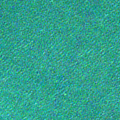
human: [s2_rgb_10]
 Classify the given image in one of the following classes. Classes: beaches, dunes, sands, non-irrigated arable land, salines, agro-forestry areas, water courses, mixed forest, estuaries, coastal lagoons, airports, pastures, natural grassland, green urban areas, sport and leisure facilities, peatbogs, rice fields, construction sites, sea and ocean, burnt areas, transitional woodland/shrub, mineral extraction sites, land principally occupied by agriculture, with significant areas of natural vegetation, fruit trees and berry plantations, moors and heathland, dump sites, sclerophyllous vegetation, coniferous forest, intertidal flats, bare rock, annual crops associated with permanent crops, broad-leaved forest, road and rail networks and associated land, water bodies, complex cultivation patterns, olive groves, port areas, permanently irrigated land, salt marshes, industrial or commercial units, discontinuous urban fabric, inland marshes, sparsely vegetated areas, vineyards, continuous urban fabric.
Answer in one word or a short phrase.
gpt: sea and ocean